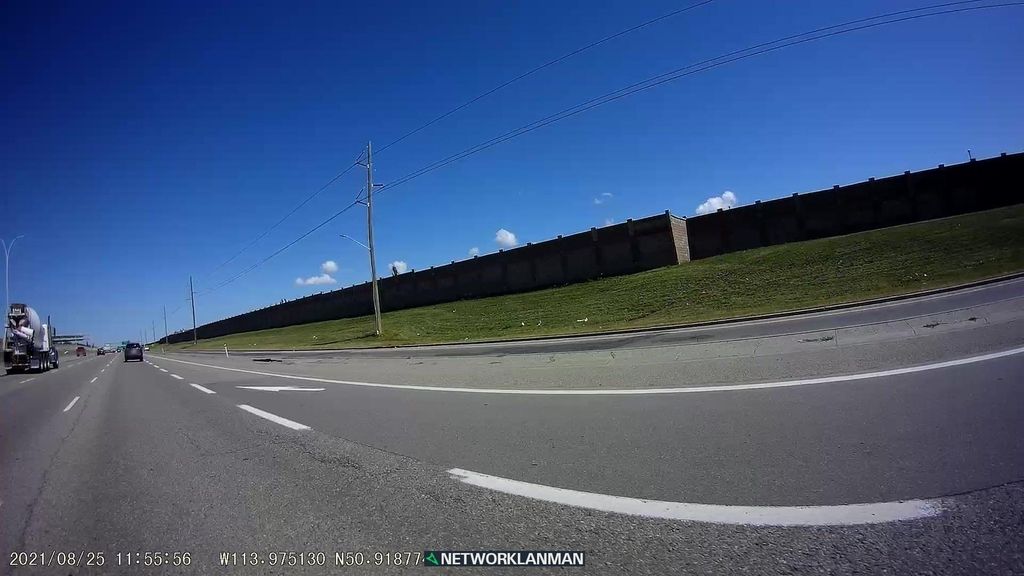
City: calgary